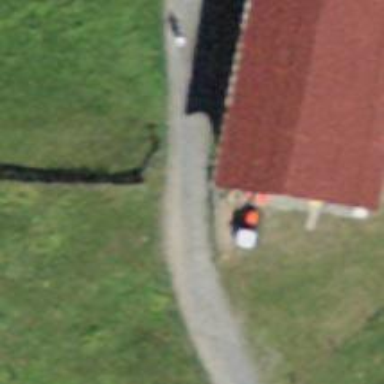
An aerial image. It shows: Kissing gate.